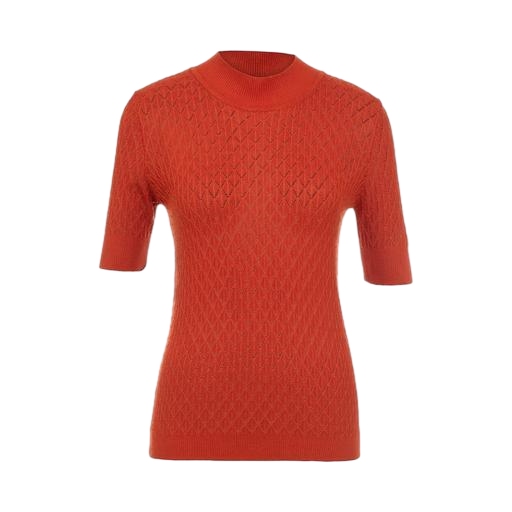
red jacquard mock-neck top only macy, short-sleeve turtleneck top, multicolor vero moda rust high neck blouse, white background